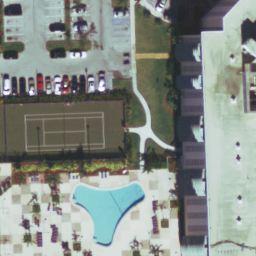
Label: tennis court